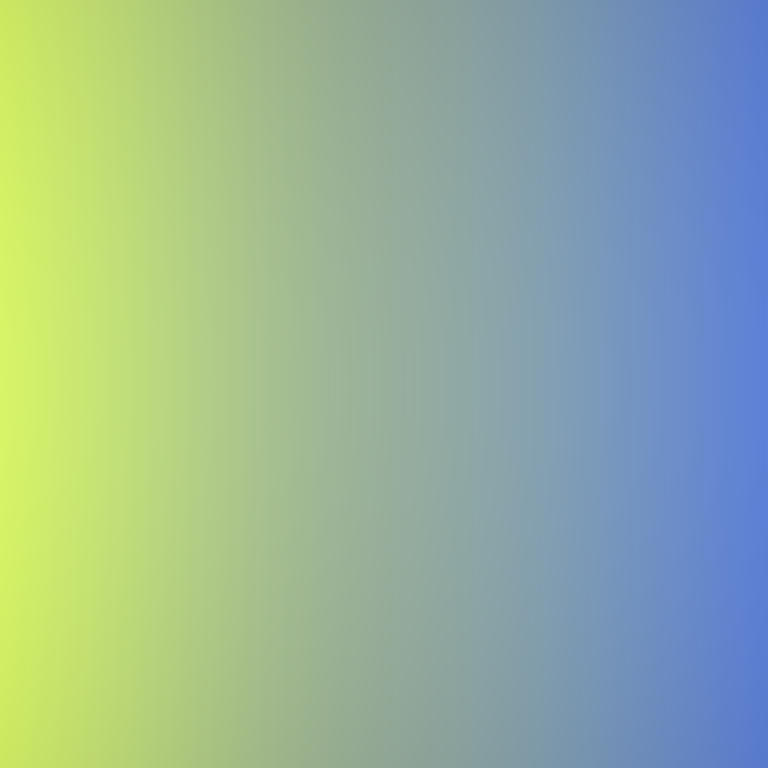
Abstract light effect, smooth gradient from yellow to blue, calm atmosphere, soft glow, no room, no furniture, no objects.